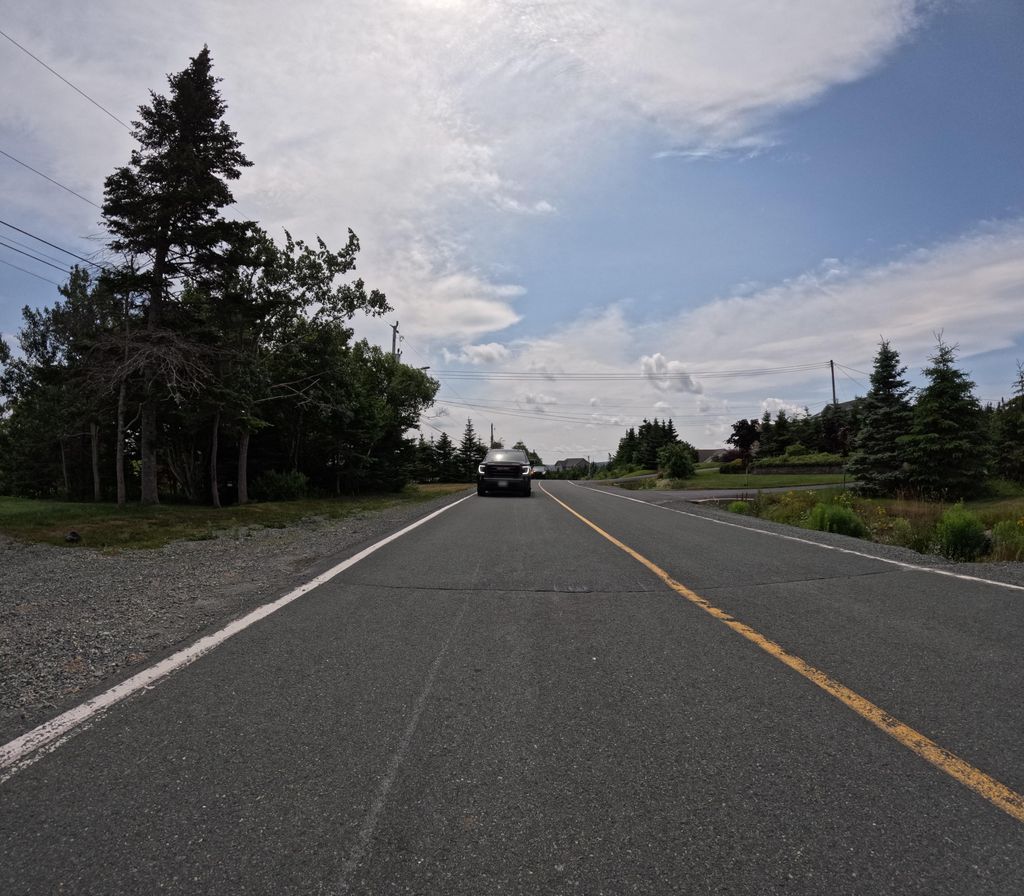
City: st_johns